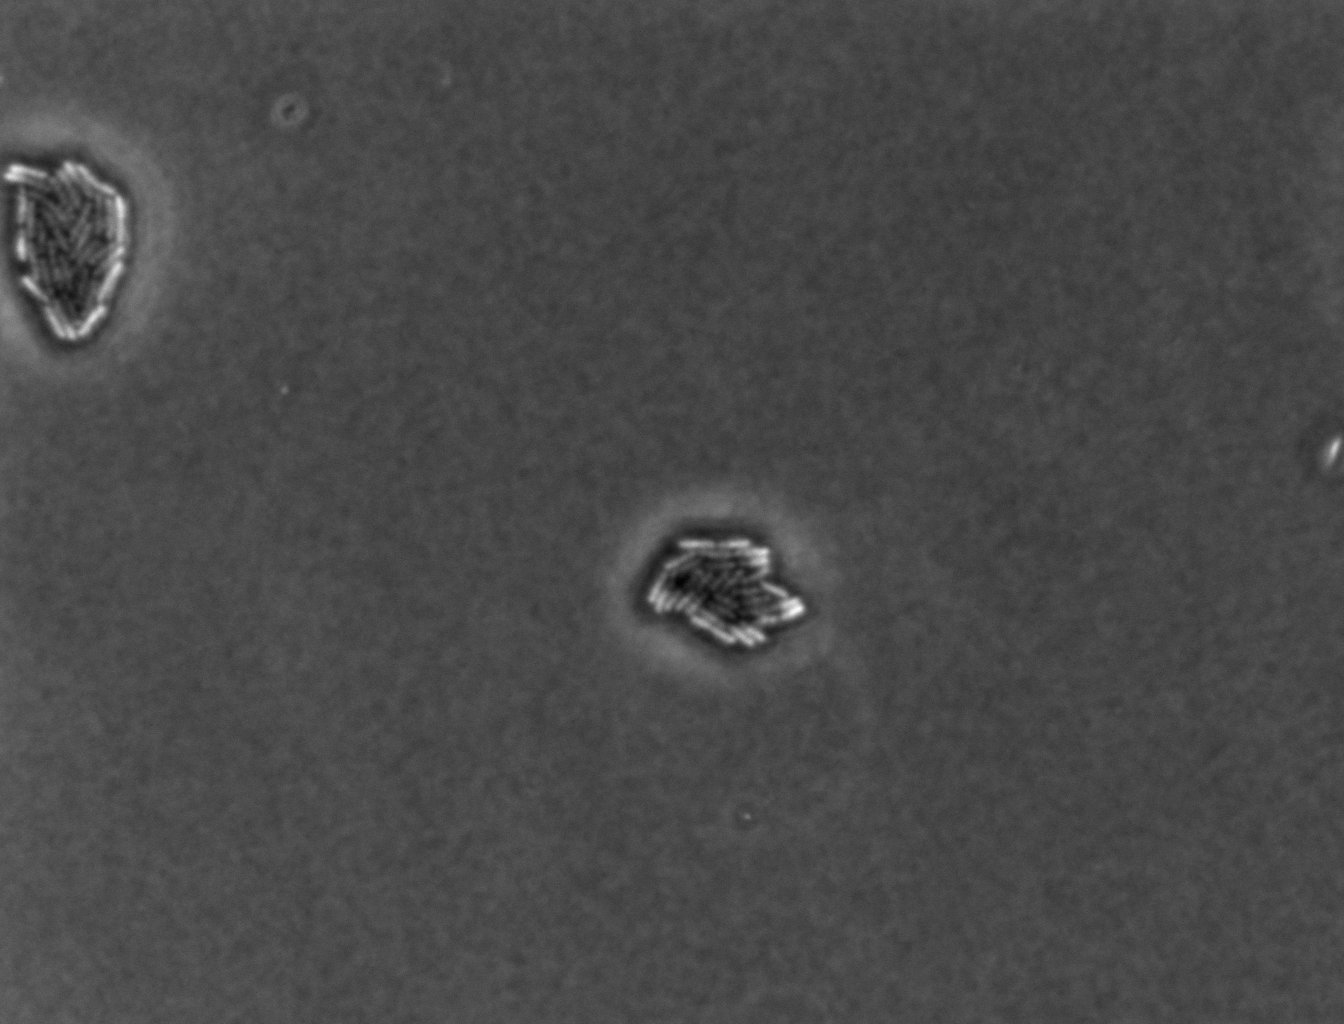
Phase contrast microscopy, 60x objective, 3 h incubation, 1.5% agar